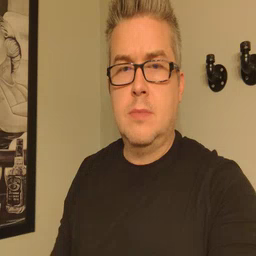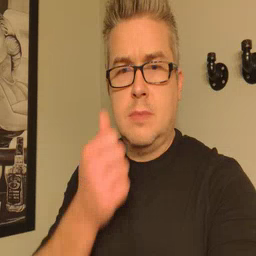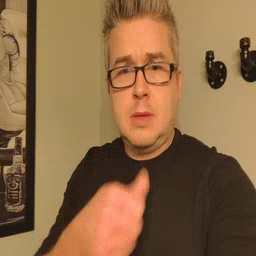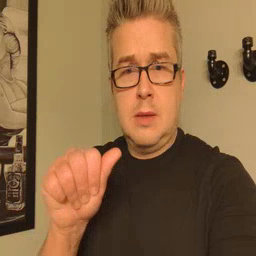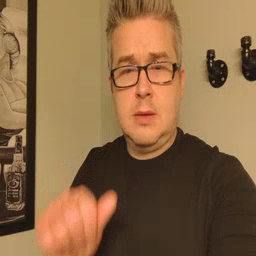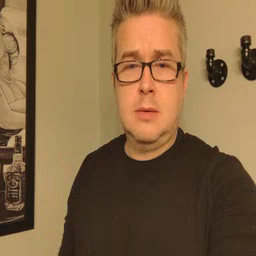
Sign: any